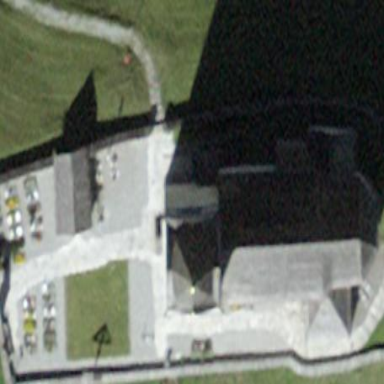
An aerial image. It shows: Church which is place of worship.